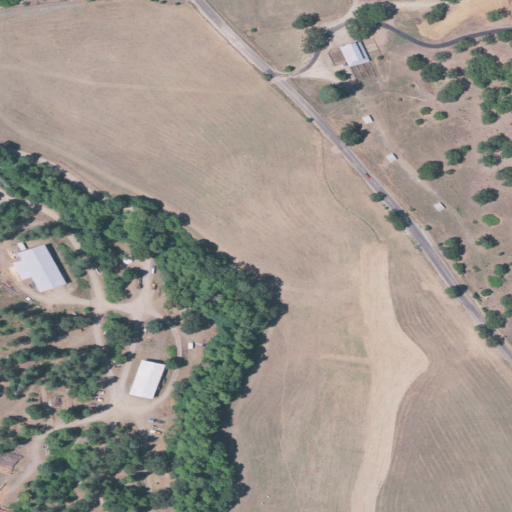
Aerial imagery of valley in Oregon named Alder Gulch containing pasture, open development, low intensity development, shrub, evergreen forest, mixed forest, medium intensity development, and high intensity development